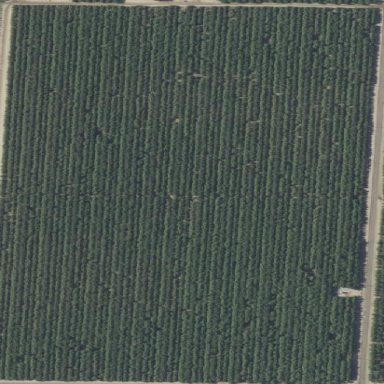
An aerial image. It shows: Orchard filled with almond trees.